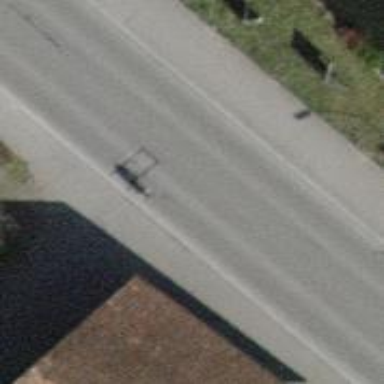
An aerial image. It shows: Smooth asphalt road in residential area.